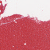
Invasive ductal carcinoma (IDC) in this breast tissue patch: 0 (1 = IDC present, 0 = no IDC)